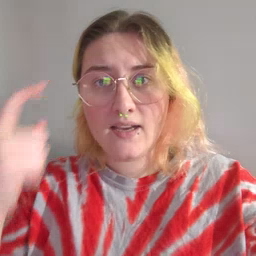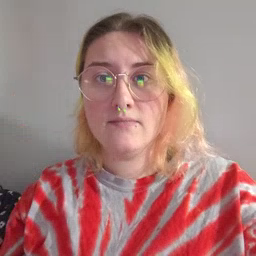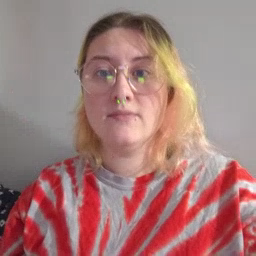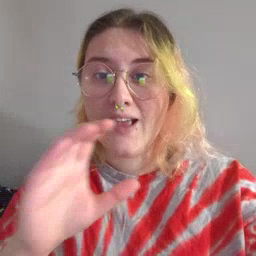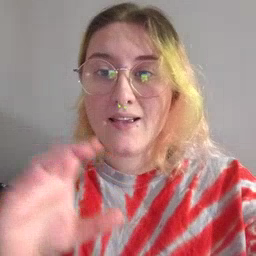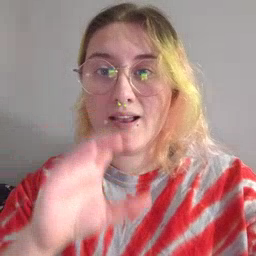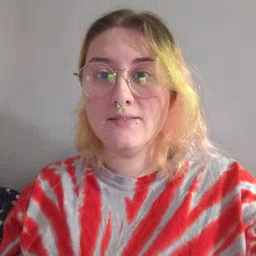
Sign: chocolate